Aerial crown-view tile of a tropical tree (Barro Colorado Island, Panama), acquired 20241112:
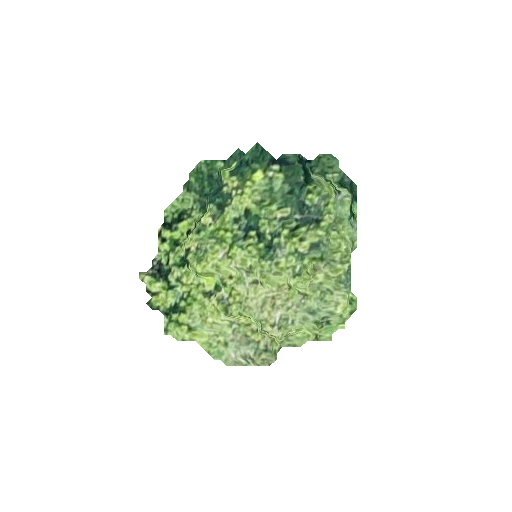
Species: Anacardium excelsum
GBIF accepted scientific name: Anacardium excelsum
Crown area: 55.601 m²